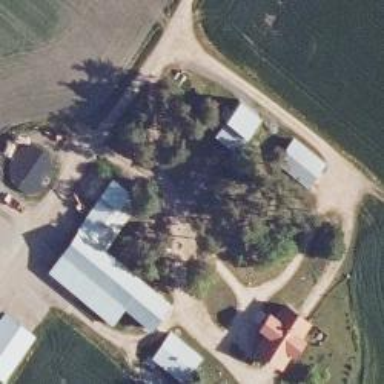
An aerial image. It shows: Farm.